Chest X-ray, AP view. Patient: 62 years old, sex F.
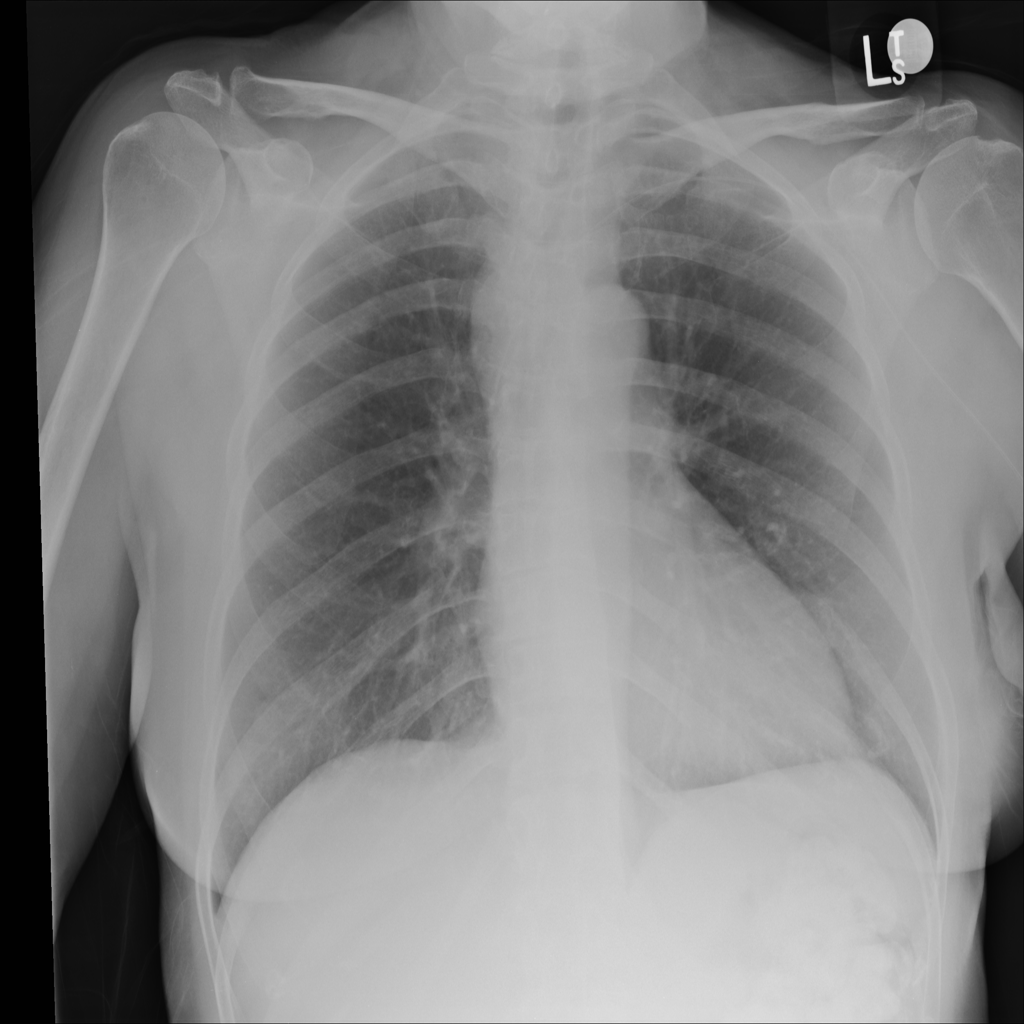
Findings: No Finding